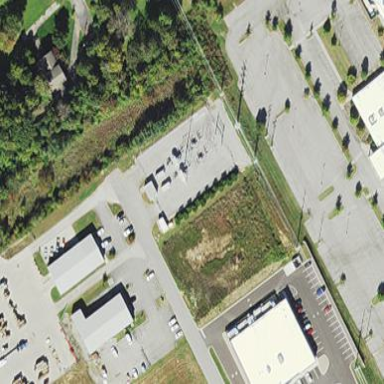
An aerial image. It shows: Power substation.